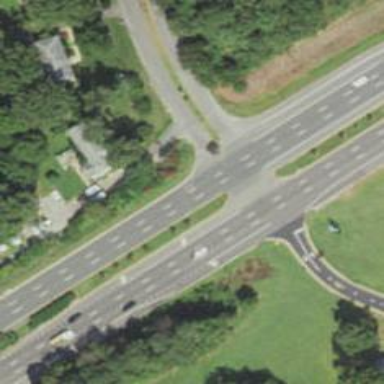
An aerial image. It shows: Trunk highway.